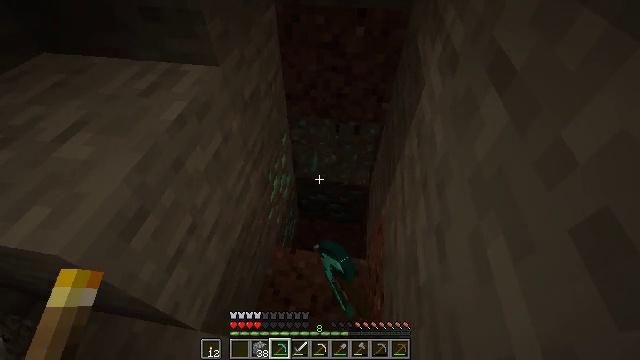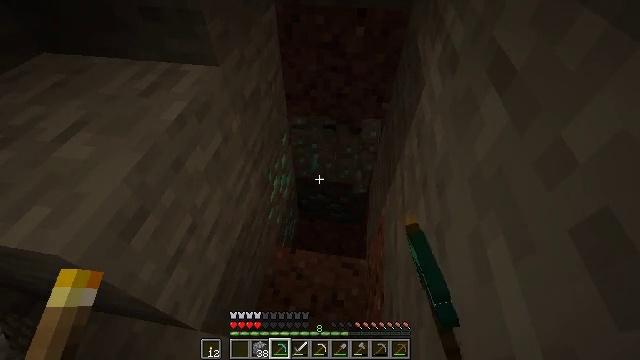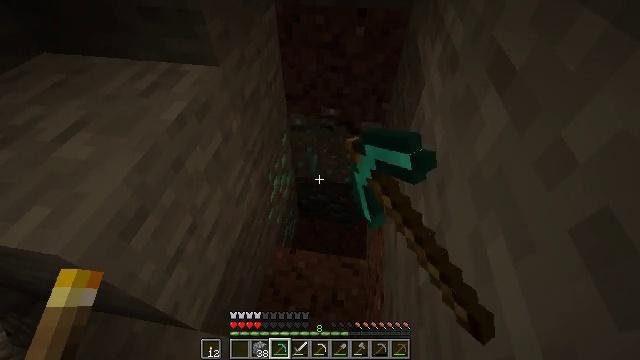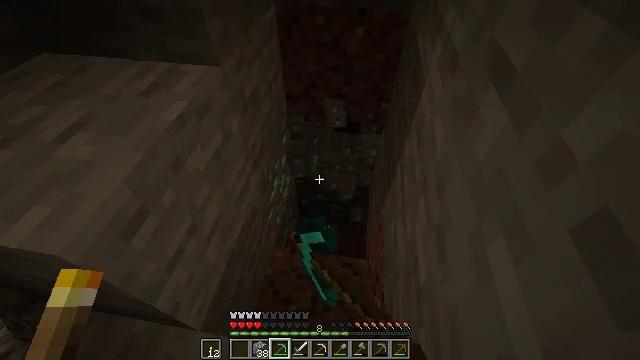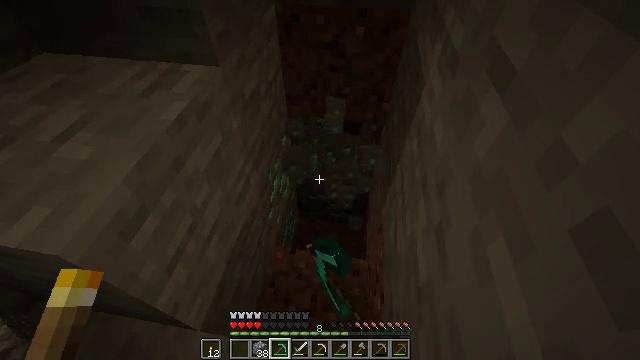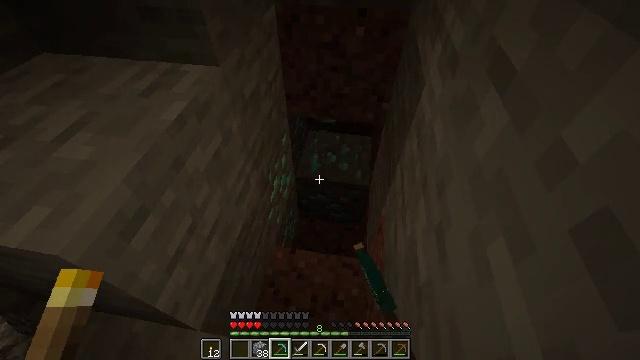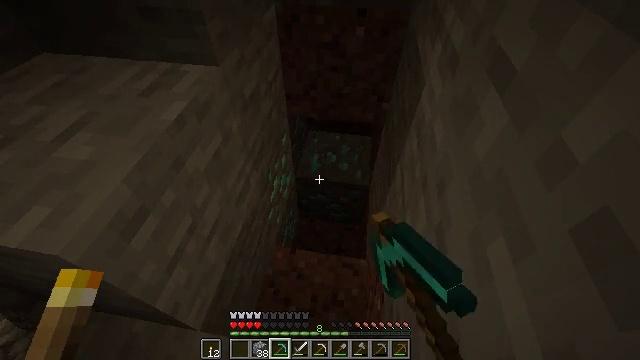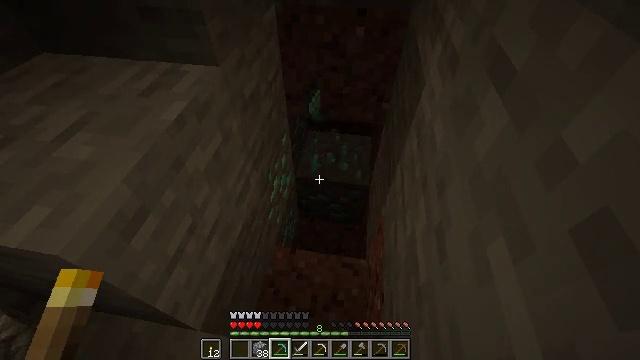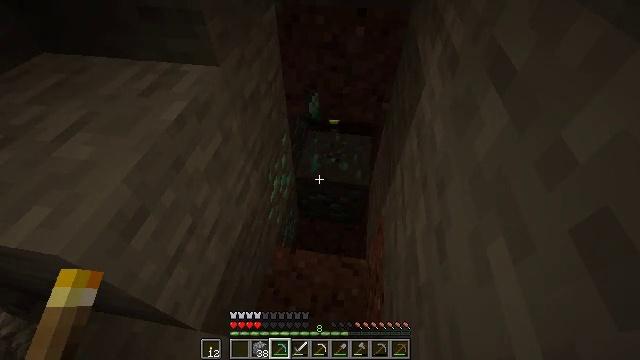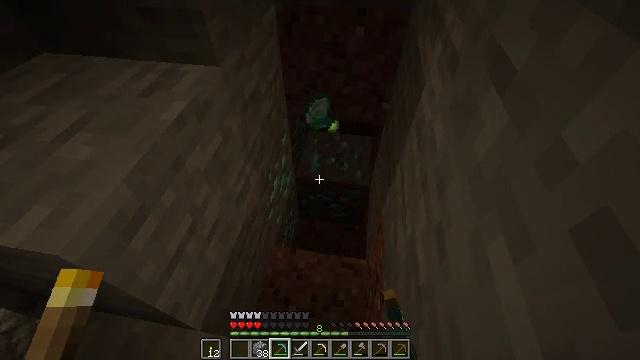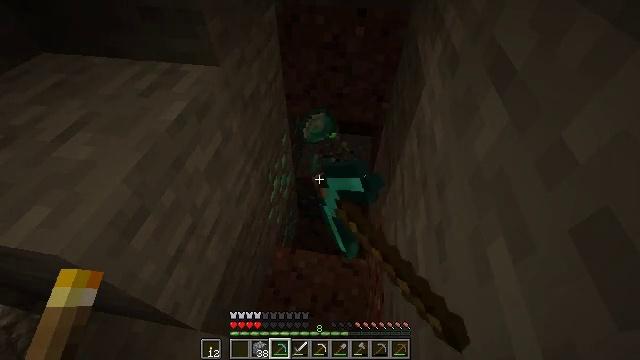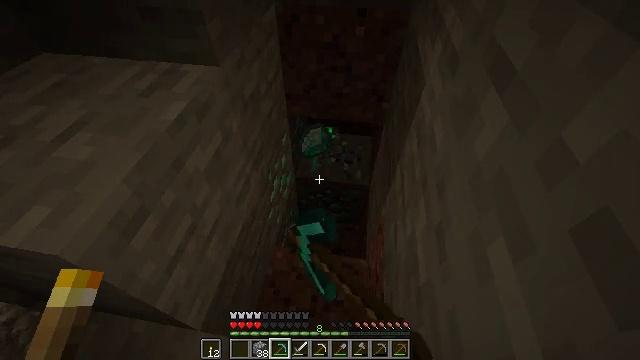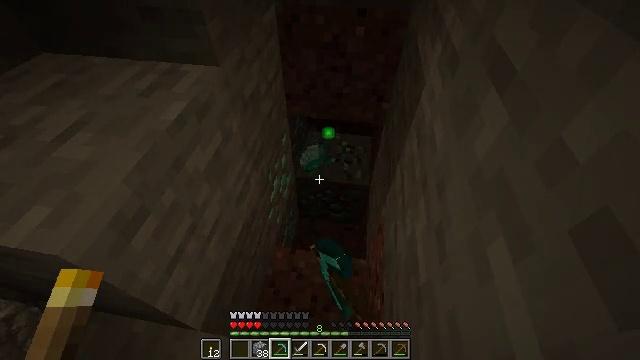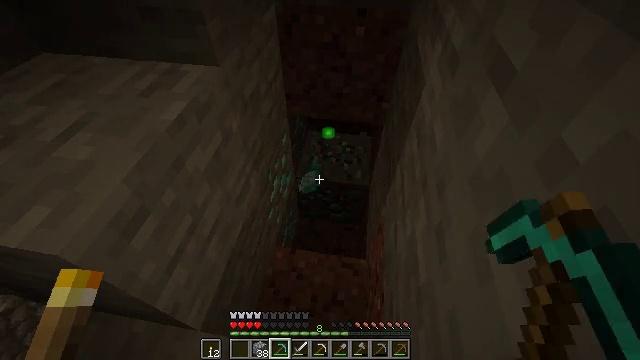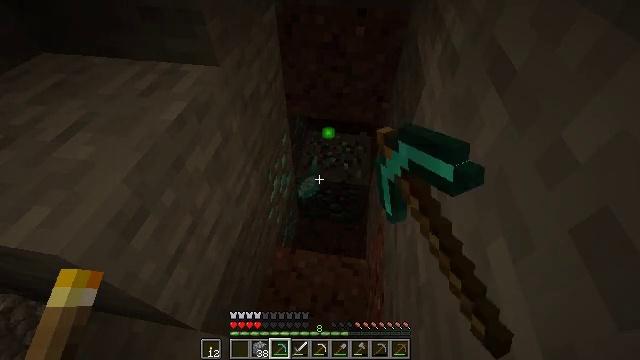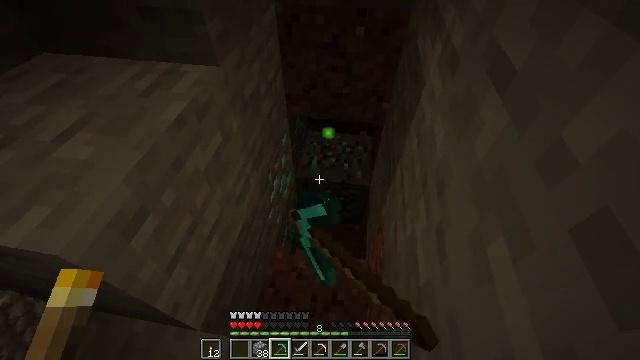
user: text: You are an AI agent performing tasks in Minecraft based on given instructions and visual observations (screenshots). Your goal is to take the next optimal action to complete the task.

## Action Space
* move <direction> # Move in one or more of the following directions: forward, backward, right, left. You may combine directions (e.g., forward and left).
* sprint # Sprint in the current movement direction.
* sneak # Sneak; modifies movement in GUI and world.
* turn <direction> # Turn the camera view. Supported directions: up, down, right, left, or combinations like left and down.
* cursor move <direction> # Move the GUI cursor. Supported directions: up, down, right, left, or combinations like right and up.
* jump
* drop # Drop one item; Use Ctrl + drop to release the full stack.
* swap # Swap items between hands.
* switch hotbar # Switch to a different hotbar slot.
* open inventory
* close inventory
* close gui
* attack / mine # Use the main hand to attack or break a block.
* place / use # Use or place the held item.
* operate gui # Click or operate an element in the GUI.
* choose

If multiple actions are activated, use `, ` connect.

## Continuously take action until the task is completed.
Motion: motion action
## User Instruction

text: Gather diamond ore with a pickaxe.
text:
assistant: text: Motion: attack / mine
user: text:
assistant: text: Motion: attack / mine
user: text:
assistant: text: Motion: attack / mine
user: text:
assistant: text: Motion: attack / mine
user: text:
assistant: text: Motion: attack / mine
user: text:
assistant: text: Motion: attack / mine
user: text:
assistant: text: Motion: attack / mine
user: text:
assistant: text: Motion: attack / mine
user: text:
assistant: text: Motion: attack / mine
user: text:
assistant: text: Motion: attack / mine
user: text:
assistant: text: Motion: attack / mine
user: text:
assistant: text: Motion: attack / mine
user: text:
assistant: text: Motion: attack / mine
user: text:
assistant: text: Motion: attack / mine
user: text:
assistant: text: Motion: attack / mine
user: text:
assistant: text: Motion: attack / mine
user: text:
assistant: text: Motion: attack / mine
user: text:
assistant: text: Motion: attack / mine
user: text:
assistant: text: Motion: attack / mine
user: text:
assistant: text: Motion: attack / mine
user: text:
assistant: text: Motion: attack / mine
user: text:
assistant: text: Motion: attack / mine